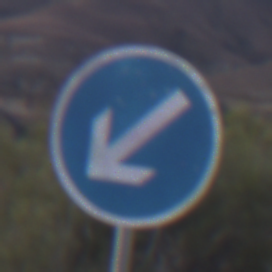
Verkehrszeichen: VorgeschriebeneVorbeifahrtLinks
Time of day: Dusk
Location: Outdoor (Nature)
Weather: Clear
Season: NotSpecified
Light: Natural